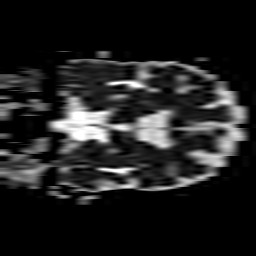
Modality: ADC
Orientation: coronal
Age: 88
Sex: female
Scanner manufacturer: philips
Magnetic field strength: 3 T
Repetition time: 4.624 s
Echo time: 0.07382 s